Aerial crown-view tile of a tropical tree (Barro Colorado Island, Panama), acquired 20250414:
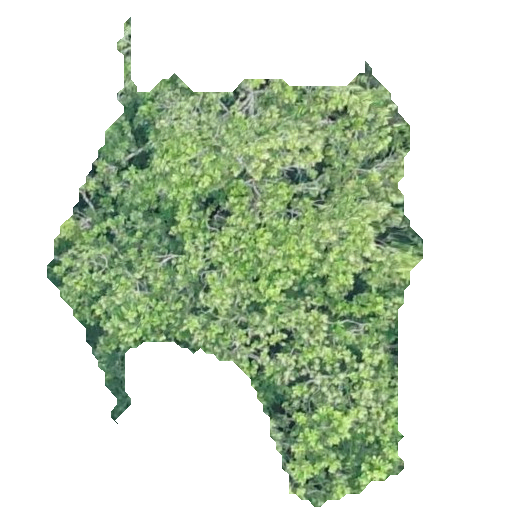
Species: Anacardium excelsum
GBIF accepted scientific name: Anacardium excelsum
Crown area: 155.327 m²